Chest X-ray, AP view. Patient: 18 years old, sex M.
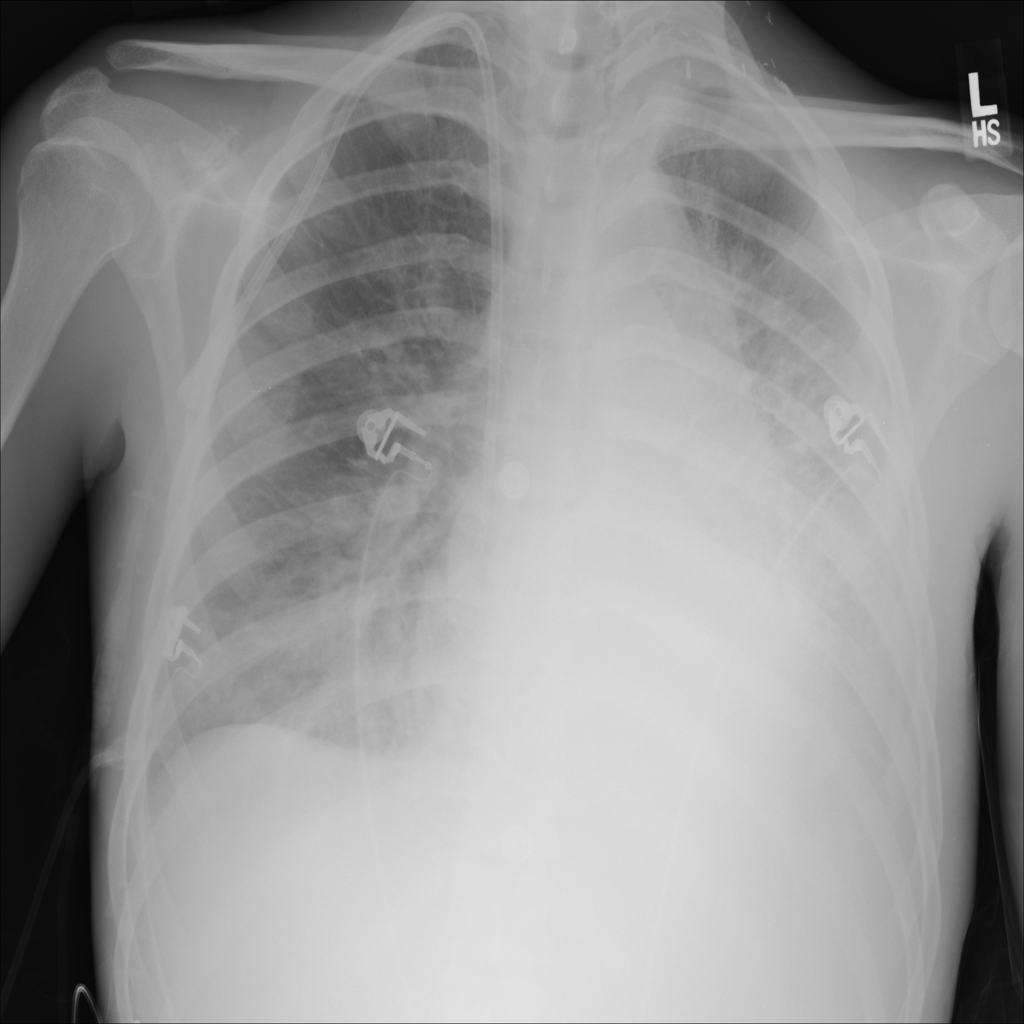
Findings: No Finding